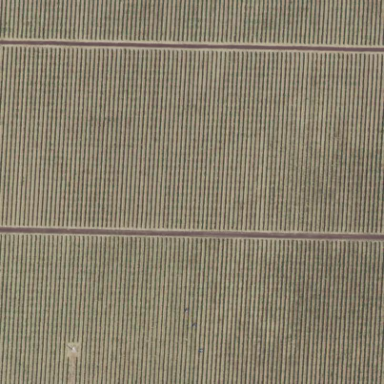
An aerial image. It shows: Vineyard growing grapes.